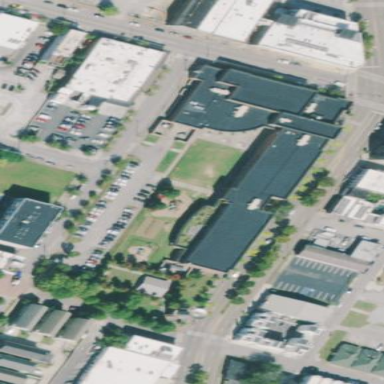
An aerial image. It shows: School building.